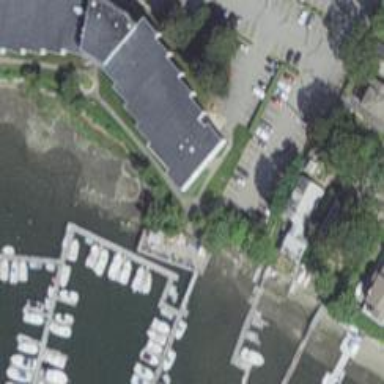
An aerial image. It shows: Dock located along the waterway.